Question: I've got a canvas in HTML with an image I load. The image has size (width, height). I get 2 coordinates - (x1, y1) and (x2, y2) - those are the the left-top and right-top corners of the target transform.
What I need to do is to take the original image, put its left-top corner in (x1, y1) and transform it so that the right-top will be in (x2,y2) - which I guess needs a skew transform.
The question would be how to calculate the right skew to put the right-top corner exactly in (x2,y2).
Putting the left-top corner in (x1,y1) requires a simple translate transform - no problem there.
Many thanks,
Please see attached image:

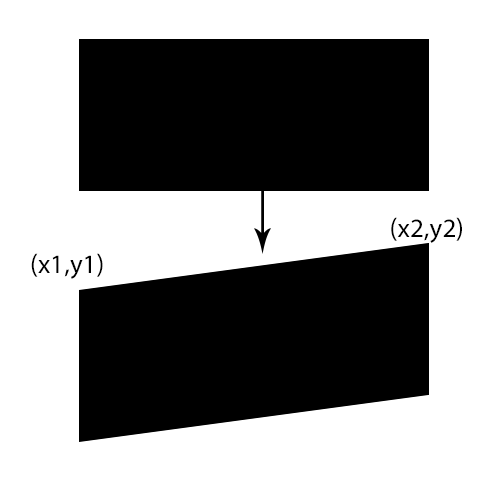
Answer: You have to use setTransform to be able to skew your image.
'''
ctx.setTransform ( scaleX, skewX, skewY, scaleY, transX, transY ) ;
'''
You want to change skewX, so that when x is == to the width, y is changed by targetSkew, so :
'''
skewX = targetSkew / width
'''
<URL>
'''
function fillRectSkewed(x,y,w,h,sk) {
ctx.save();
var skewRatio=sk/w;
ctx.setTransform(1,skewRatio,0,1, x,y);
ctx.fillRect(0, 0, w,h);
ctx.restore();
}
fillRectSkewed(40,40, 80,40, 20);
'''

In your case, call fillRectSkewed(x1, y2, imageWidth, imageHeight, y1-y2 );